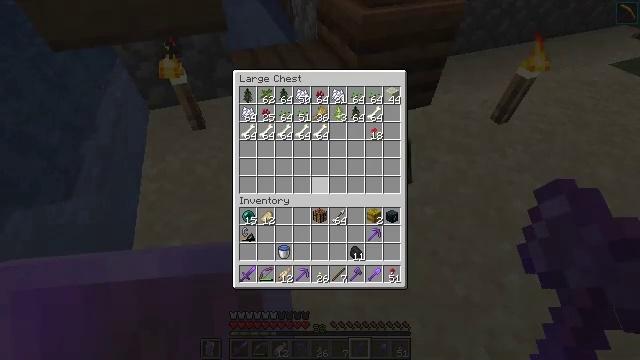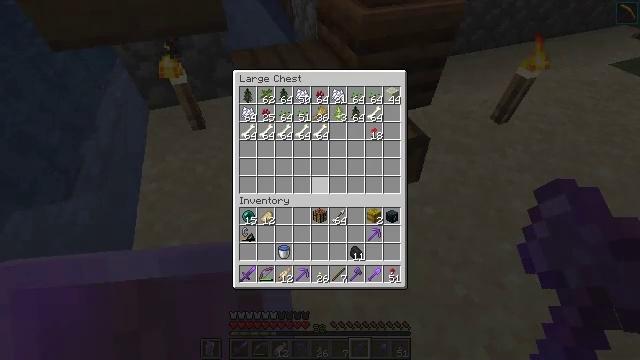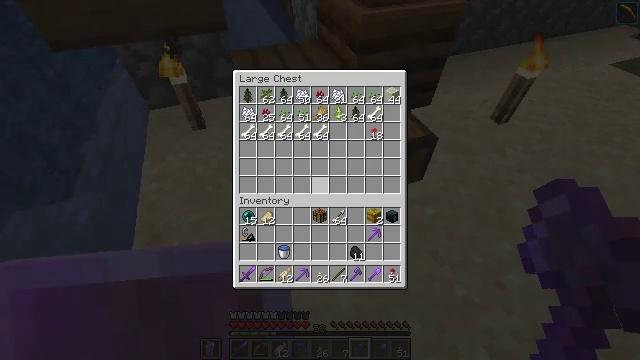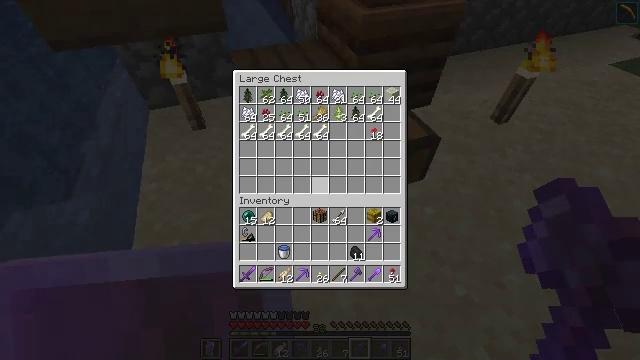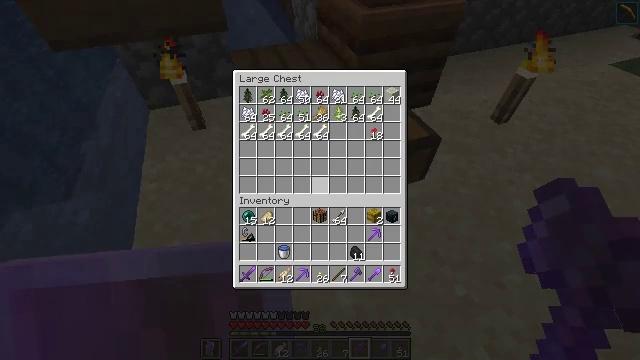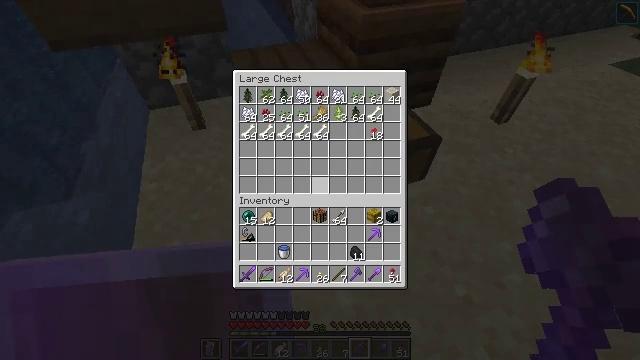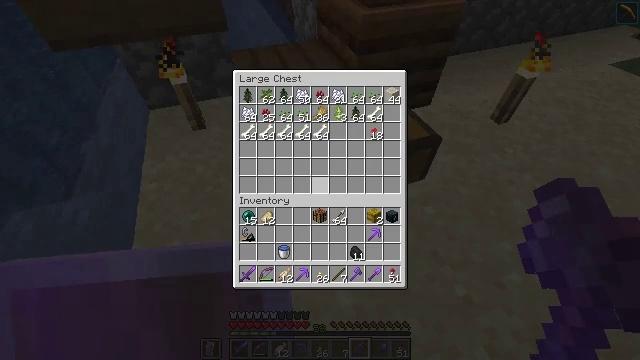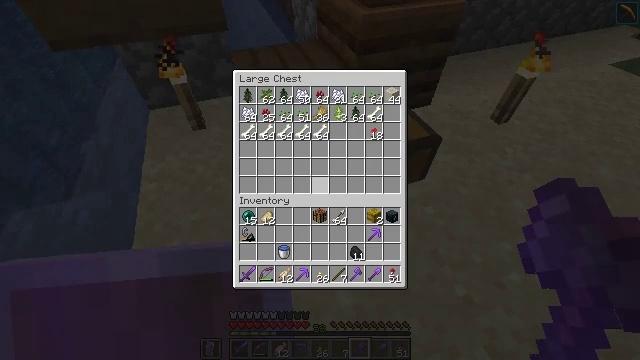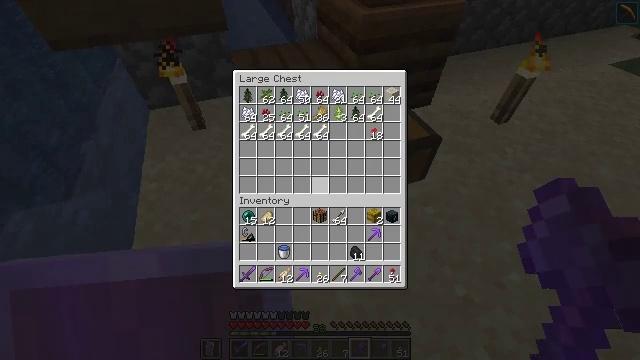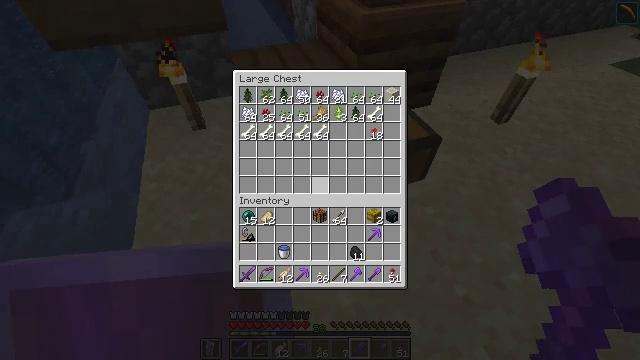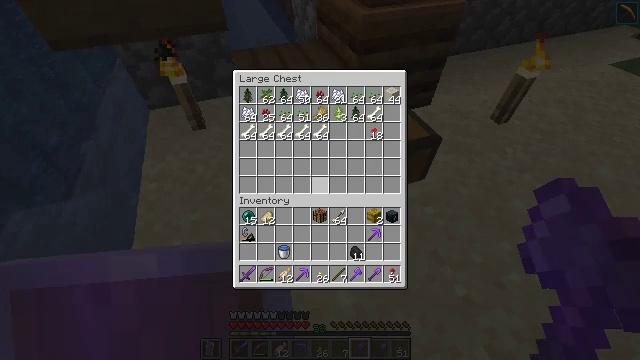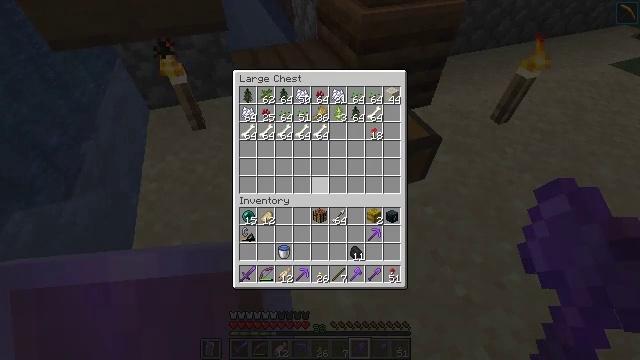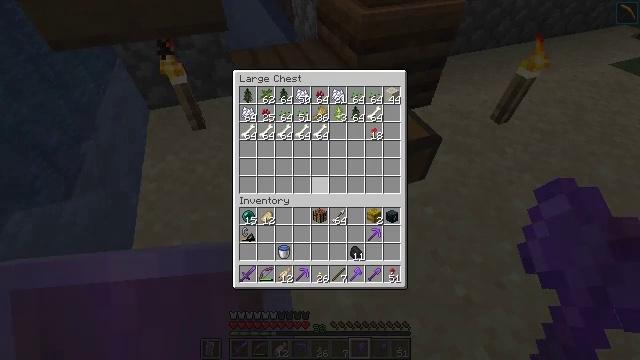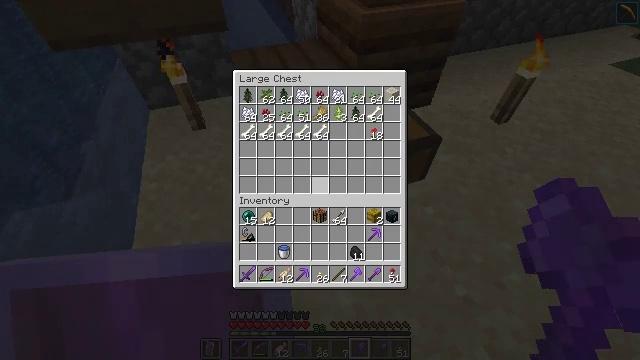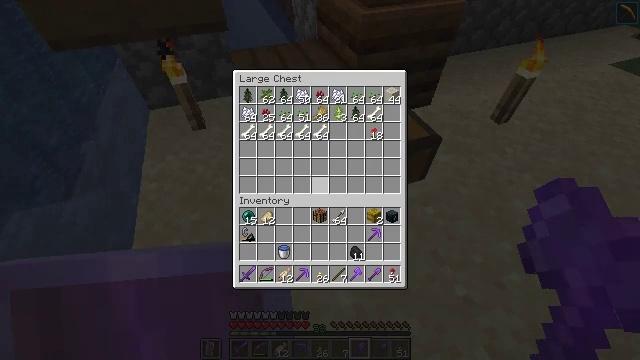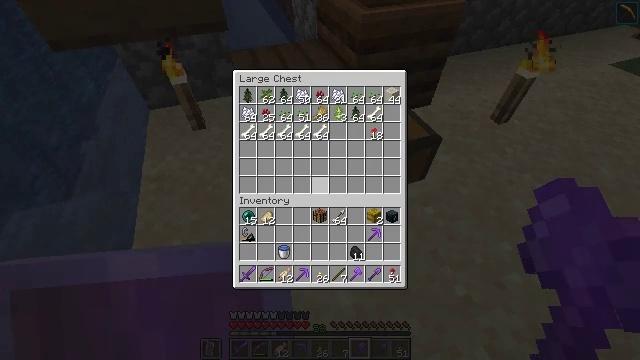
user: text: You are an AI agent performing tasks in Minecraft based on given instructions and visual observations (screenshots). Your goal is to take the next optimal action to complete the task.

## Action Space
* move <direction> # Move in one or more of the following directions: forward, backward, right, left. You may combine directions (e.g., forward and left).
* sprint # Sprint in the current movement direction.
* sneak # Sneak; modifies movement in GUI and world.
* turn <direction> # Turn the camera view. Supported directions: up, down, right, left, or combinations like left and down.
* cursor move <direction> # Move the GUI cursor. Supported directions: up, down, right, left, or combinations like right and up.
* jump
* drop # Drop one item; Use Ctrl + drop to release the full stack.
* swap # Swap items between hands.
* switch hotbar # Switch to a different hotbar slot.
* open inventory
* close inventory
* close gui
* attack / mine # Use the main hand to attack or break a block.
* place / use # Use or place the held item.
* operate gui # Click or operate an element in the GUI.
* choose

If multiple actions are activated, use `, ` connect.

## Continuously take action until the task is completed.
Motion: motion action
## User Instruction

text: Break the vines.
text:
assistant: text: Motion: no_op
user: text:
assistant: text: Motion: no_op
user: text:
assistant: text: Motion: no_op
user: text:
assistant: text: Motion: no_op
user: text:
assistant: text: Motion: no_op
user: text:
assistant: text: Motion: no_op
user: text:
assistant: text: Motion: no_op
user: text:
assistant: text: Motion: no_op
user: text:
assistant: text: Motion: no_op
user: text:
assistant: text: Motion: no_op
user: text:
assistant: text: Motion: no_op
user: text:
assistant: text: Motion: no_op
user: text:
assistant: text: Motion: no_op
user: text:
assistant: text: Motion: no_op
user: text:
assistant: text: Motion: no_op
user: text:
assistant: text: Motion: no_op
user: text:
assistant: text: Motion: no_op
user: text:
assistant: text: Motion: no_op
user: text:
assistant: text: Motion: no_op
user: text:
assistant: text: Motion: no_op
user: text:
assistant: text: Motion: no_op
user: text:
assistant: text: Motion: no_op
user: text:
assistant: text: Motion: no_op
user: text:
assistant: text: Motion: no_op
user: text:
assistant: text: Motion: no_op
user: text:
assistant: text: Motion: turn left and up
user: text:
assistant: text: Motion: turn left and up
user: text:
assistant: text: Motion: turn up
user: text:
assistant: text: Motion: turn up
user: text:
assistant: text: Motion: no_op